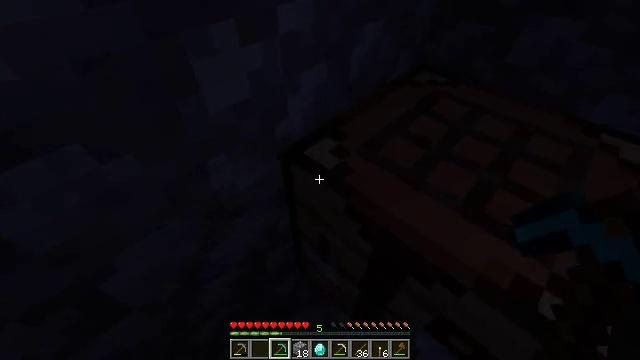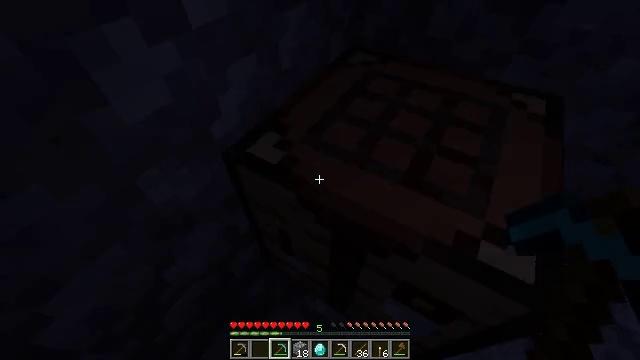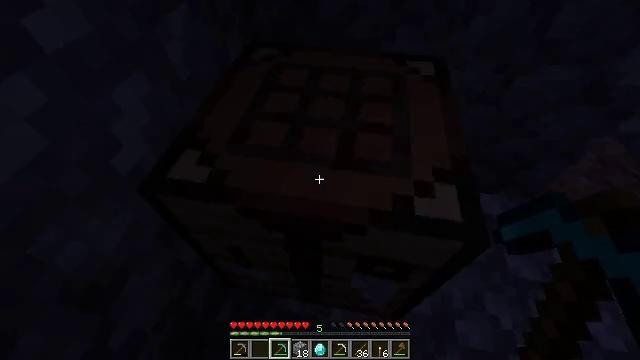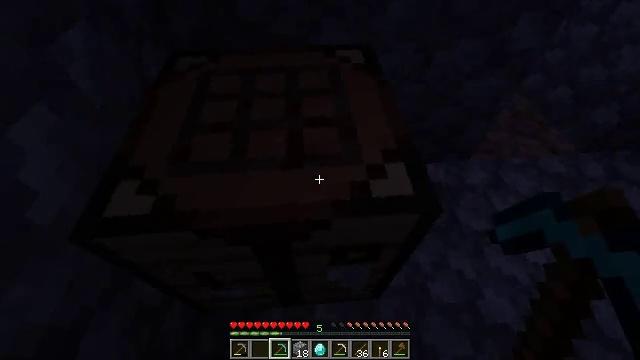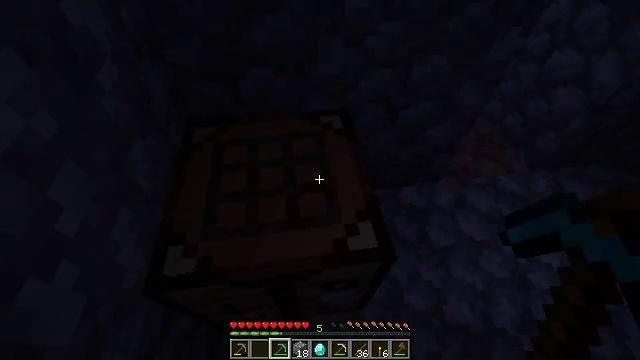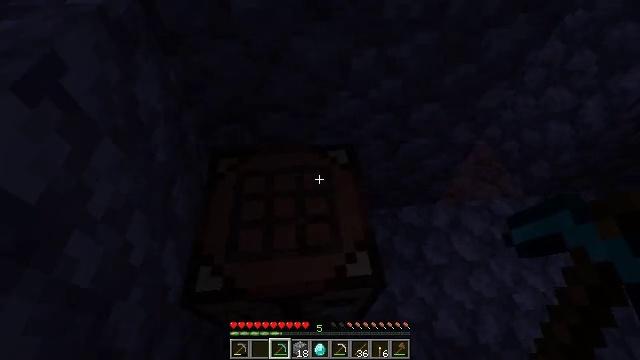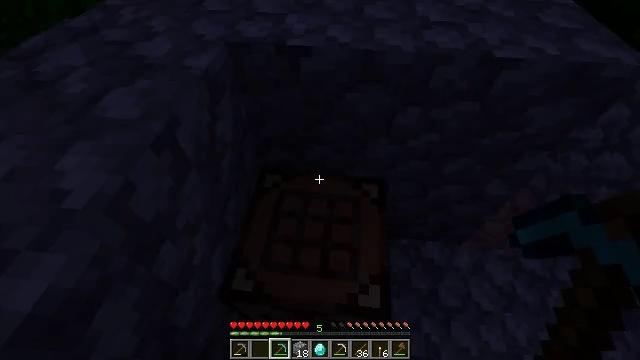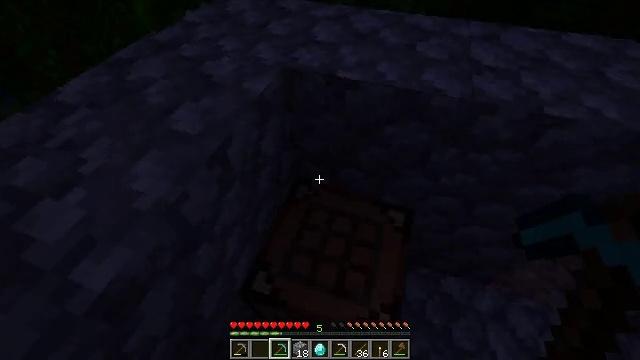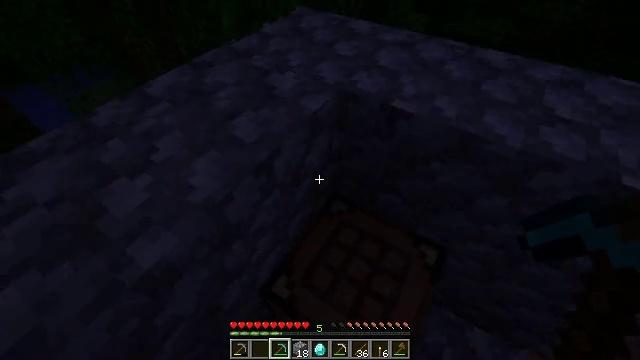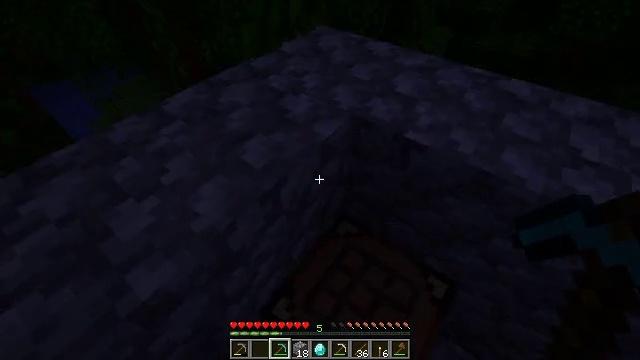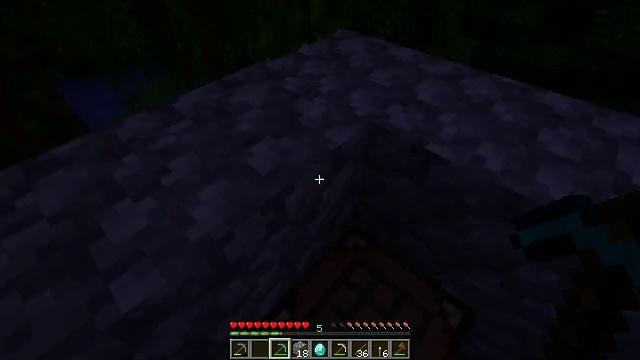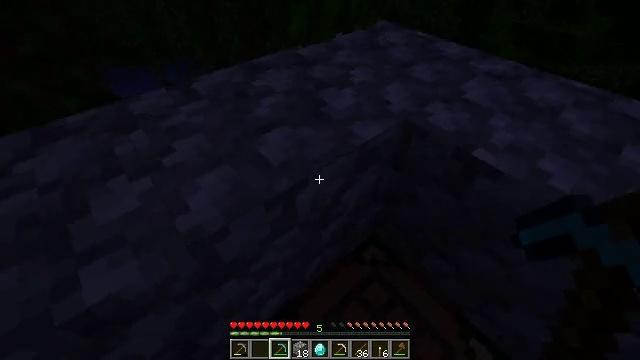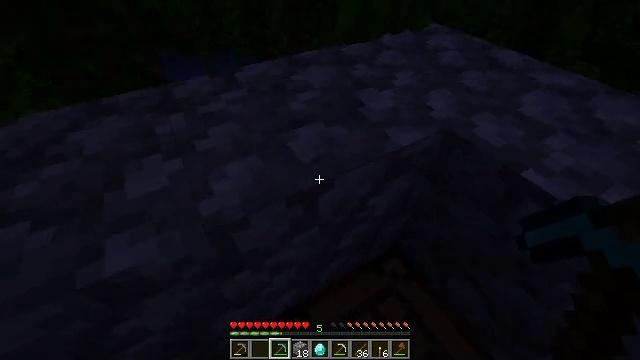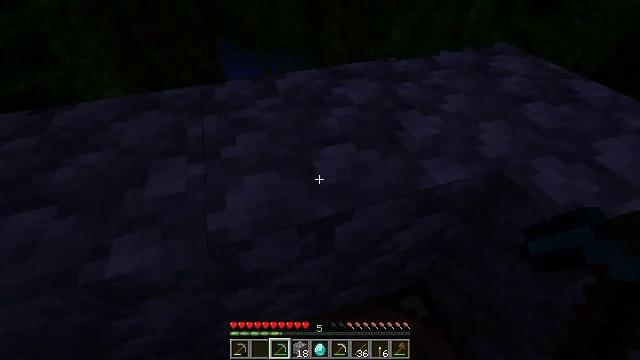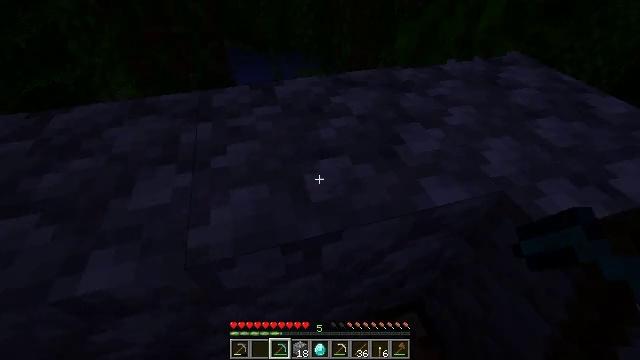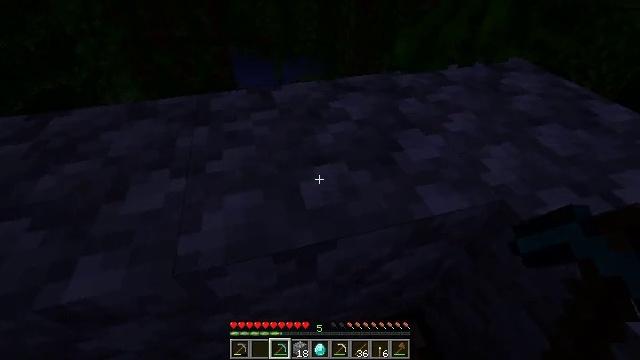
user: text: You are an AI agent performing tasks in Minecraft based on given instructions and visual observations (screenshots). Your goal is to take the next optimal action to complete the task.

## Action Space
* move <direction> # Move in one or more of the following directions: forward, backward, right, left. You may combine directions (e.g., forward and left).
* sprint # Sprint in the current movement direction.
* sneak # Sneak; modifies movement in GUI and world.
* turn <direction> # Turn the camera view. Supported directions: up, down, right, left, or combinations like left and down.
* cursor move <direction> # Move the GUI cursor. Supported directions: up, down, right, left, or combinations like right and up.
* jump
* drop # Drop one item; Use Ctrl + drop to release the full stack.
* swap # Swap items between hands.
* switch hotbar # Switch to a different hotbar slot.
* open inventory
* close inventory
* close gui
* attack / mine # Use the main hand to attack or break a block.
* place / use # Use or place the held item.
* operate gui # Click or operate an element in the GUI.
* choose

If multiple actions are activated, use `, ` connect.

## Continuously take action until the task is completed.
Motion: motion action
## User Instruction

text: Collect the jungle log for building.
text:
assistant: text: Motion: turn right and down
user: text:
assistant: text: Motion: turn right and down
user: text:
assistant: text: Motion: turn right
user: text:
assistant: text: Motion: turn right, jump
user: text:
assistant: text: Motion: move forward, turn left, jump
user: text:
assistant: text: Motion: move forward, turn left, jump
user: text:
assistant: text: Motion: move forward, turn left, jump
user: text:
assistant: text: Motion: move forward, turn left and up, jump
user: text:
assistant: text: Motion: move forward, turn left and up
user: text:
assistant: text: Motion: move forward, turn left and up
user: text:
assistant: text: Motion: move forward, turn left
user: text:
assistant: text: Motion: turn left
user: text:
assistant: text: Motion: turn left
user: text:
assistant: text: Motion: turn left
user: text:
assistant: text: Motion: no_op
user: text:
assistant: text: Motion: turn left
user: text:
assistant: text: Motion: turn left
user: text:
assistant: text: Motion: turn left
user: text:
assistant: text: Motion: turn left, jump
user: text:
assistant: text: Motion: move forward, turn left, jump
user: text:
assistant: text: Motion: move forward, turn left, jump
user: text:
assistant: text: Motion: move forward, turn left, jump
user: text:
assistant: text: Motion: move forward, turn left, jump
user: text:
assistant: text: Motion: turn left
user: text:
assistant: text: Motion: turn left
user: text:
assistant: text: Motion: turn left
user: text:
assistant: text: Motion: turn left
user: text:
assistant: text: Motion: turn left
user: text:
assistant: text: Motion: turn left
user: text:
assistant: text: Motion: turn left